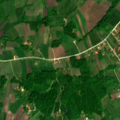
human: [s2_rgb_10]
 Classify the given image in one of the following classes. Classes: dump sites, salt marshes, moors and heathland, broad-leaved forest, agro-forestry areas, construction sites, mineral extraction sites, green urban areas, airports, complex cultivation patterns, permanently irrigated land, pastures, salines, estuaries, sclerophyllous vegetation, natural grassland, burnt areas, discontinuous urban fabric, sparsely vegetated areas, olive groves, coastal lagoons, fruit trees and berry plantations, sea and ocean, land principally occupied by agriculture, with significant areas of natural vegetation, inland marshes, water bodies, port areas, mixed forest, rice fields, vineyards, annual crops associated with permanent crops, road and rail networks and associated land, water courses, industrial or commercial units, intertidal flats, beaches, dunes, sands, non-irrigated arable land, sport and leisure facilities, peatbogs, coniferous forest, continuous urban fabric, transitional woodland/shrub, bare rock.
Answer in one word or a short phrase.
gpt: complex cultivation patterns, land principally occupied by agriculture, with significant areas of natural vegetation, broad-leaved forest